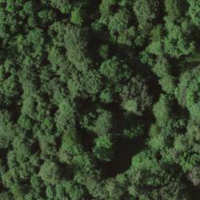
EUNIS habitat code: 41
Species observed at this site:
Dryocopus martius
Fringilla coelebs
Genista tinctoria
Sylvia atricapilla
Erithacus rubecula